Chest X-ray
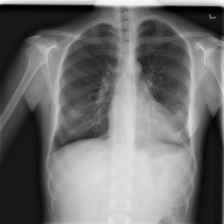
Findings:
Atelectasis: negative
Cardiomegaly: negative
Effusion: positive
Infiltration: negative
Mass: negative
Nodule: negative
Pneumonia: negative
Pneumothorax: negative
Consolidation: negative
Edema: negative
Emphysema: negative
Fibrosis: negative
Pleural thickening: negative
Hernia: negative